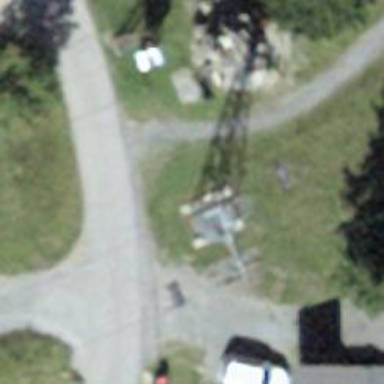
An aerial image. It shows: Pylon for aerialway.